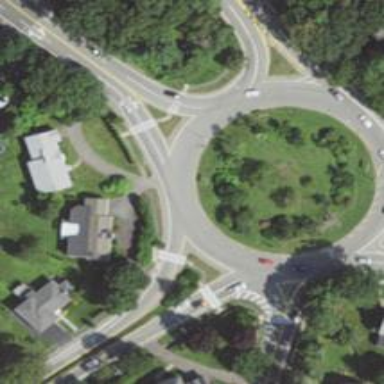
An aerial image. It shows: Secondary road with asphalt surface leading to roundabout junction.